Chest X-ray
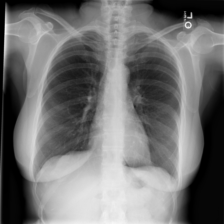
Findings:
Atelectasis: negative
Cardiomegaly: negative
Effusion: negative
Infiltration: negative
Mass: negative
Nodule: negative
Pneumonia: negative
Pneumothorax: negative
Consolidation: negative
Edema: negative
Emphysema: negative
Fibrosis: negative
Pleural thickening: negative
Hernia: negative